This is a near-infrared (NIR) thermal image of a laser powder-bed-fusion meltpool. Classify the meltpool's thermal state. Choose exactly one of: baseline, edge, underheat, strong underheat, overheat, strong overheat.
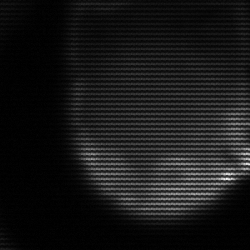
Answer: edge